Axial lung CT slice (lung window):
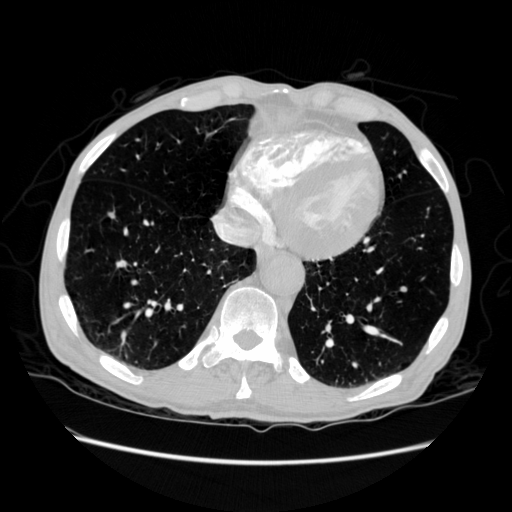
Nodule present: no